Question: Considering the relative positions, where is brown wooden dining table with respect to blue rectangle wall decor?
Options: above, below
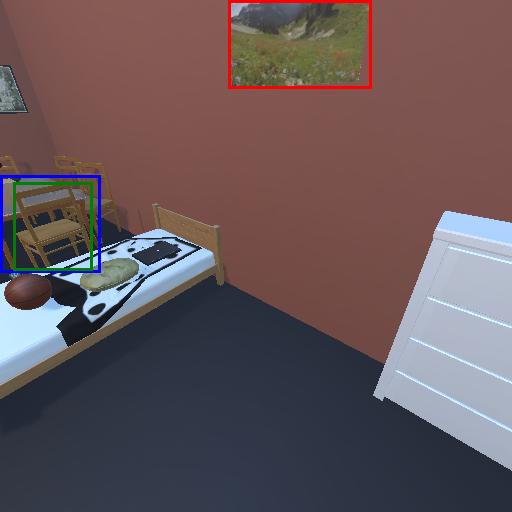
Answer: above